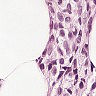
Metastatic tissue present: yes